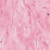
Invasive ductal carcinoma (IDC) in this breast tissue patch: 0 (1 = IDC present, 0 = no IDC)